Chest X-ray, PA view. Patient: 47 years old, sex F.
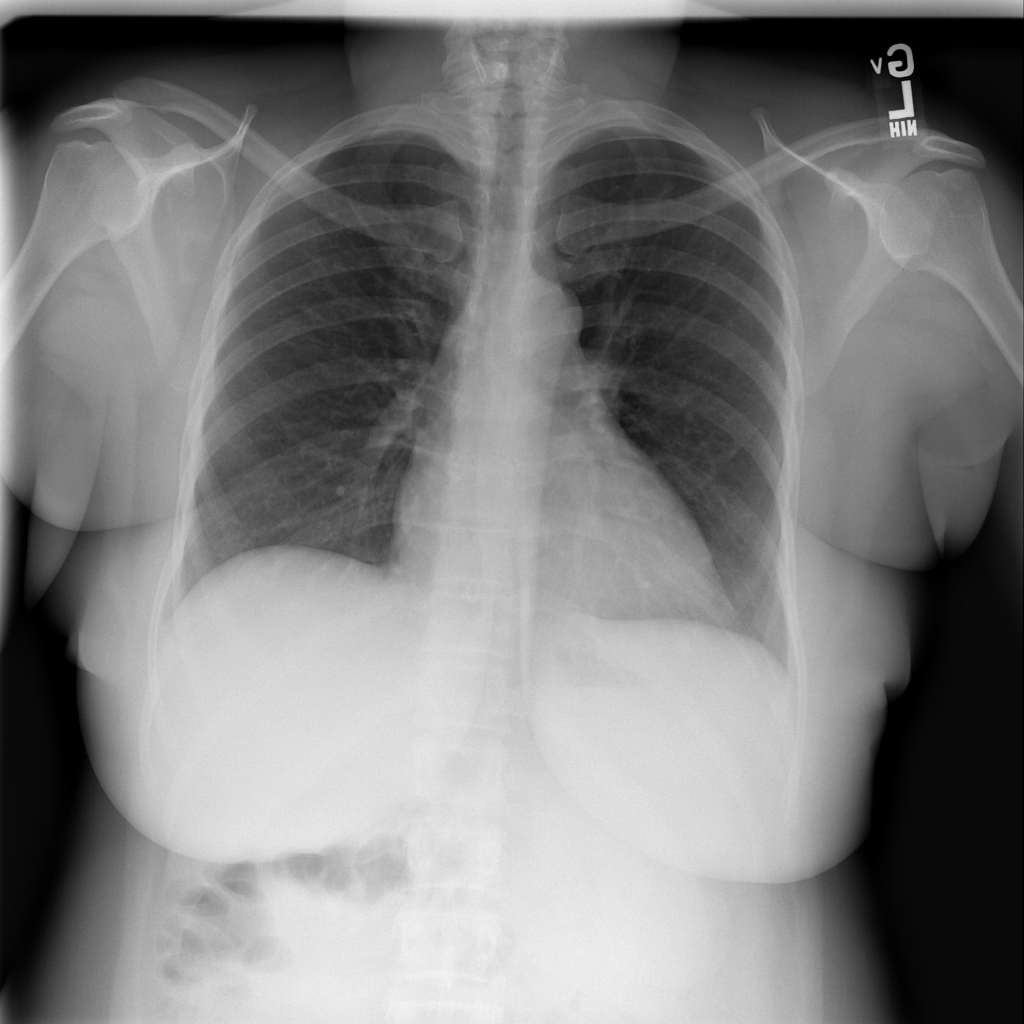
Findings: No Finding